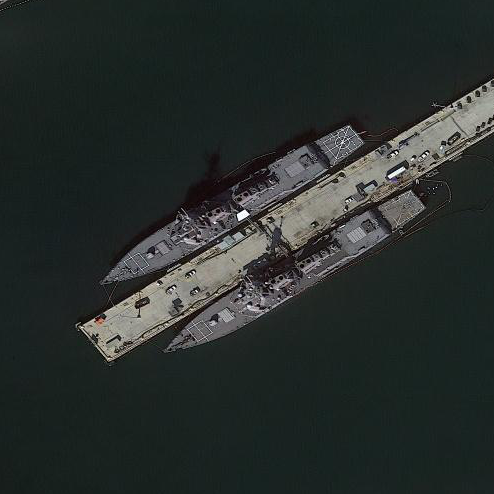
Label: Arleigh_Burke-class_destroyer